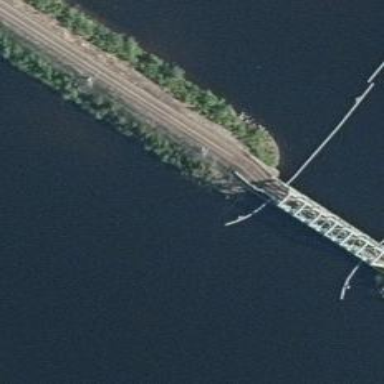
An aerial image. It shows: Truss bridge carrying continuous rail line with electrified contact lines.